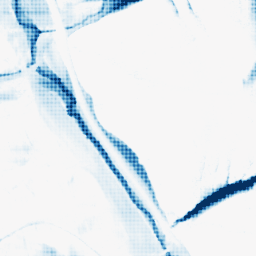
Category: morphological
Decomposition family: morphological_rect
Decomposition parameters: operation: closing
width: 50
height: 20
Upsampling method: sinc_hamming
Upsampling parameters: scale: 8
kernel_size: 8
Upsampling scale: 8